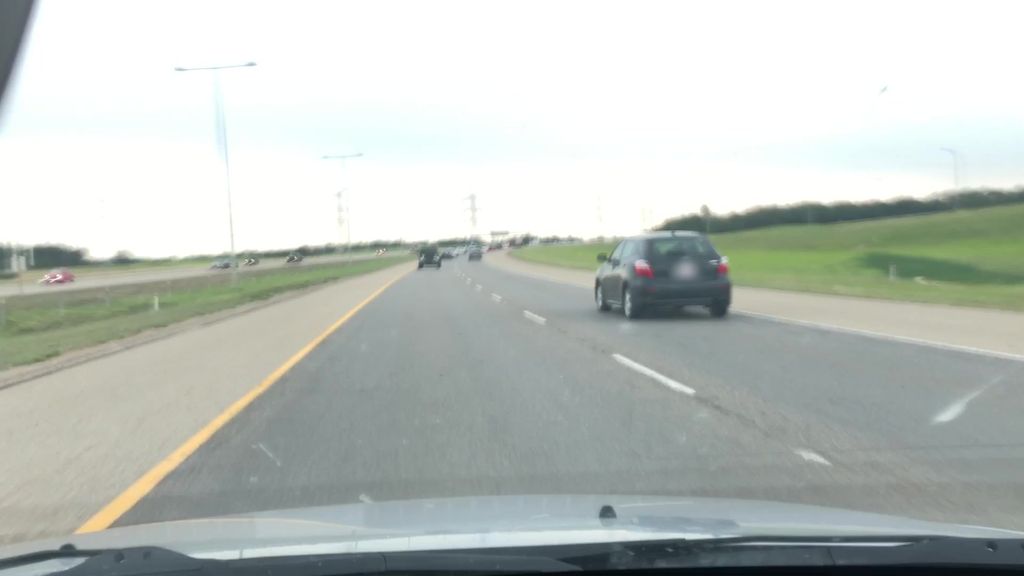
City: edmonton